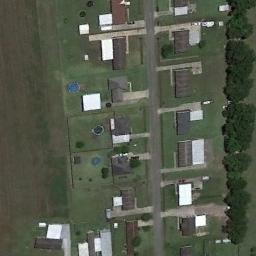
Label: residential